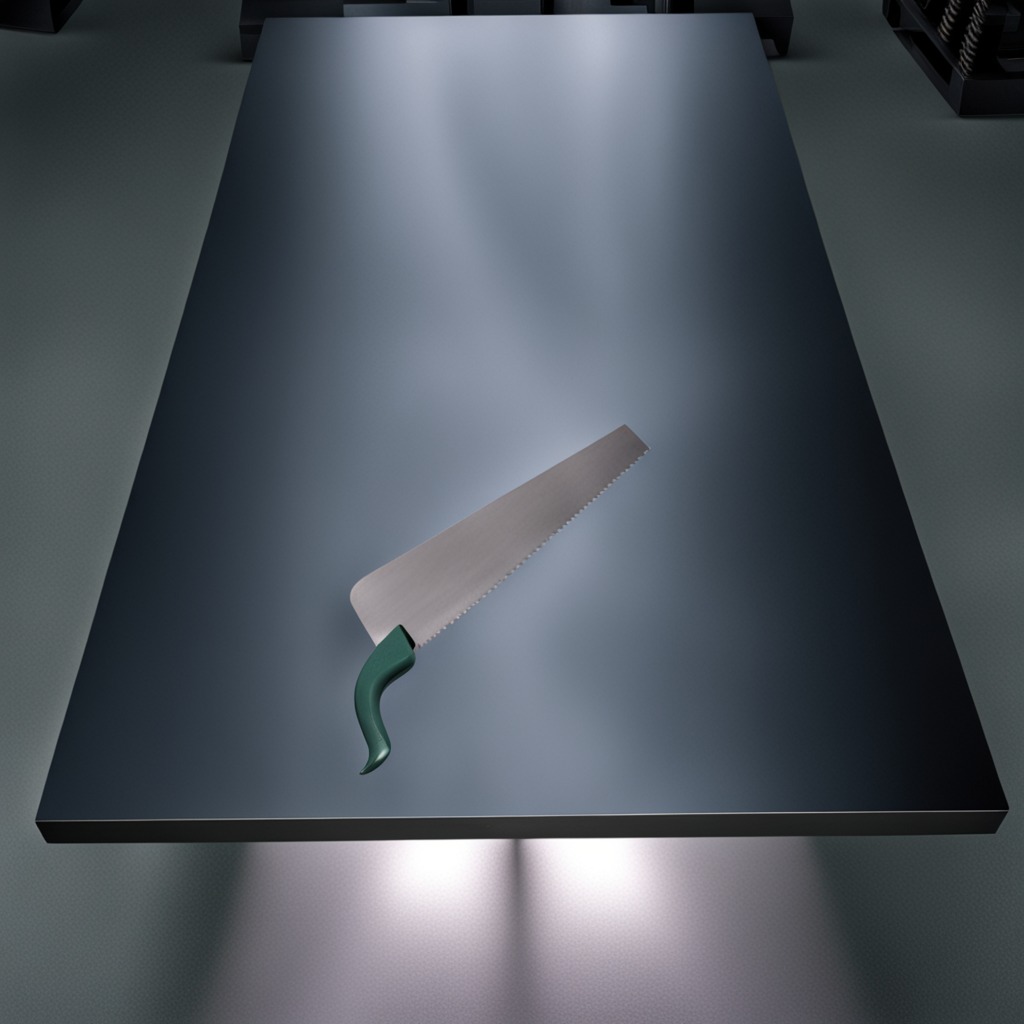
A handheld metal saw is lying on the tabletop.